Question: I'm working on a project on my sparetime, on this project I have been asked to work with Spring Boot. I'm not familiar with Spring Boot from before, and I have tried searching here on stackoverflow and Google, but I can't seem to understand how the different solutions for my problem works.
First of all, this is my error message:
> Parameter 0 of constructor in com.project.example.controller.VerverController required a bean of type 'com.project.example.dao.VerverDao' that could not be found.Action:Consider defining a bean of type 'com.project.example.dao.VerverDao' in your configuration.
After some reading, I understood that this could be because of Spring Boot don't scan this class / interface. So I tried to add ComponentScan, with no luck.
I tried to convert VerverDao from interface to class and register a bean with bean annotation. Still no luck. I tried to move the VerverDao from the dao package to the root package (the same as the Main class) and still no luck.
So if someone could please help me understand the error message, it would make my day.
This is my structure:

This is my code:
It is also worth mentioning that I'm using Lombok as well on this project.
Main.java
'''
@ComponentScan("com.gambinomafia")
@SpringBootApplication
public class Main extends SpringBootServletInitializer {
public static void main(String[] args) {
new Main().configure(new SpringApplicationBuilder(Main.class)).run(args);
}
}
'''
Configuration.java
'''
@Component
public class Configuration extends ResourceConfig {
public Configuration() {
register(VerverResourceImpl.class, VerverResource.class);
register(VerverController.class);
register(VerverDao.class);
}
}
'''
VerverResource.java
'''
@Resource
@Path("verver")
public interface VerverResource {
@GET
@Path("/{userid}")
@Produces(MediaType.APPLICATION_JSON)
String getRefferingUrl(@PathParam("userid") int userid);
}
'''
VerverResourceImpl.java
'''
@AllArgsConstructor(onConstructor = @__({@Inject}))
public class VerverResourceImpl implements VerverResource {
private VerverController controller;
@Override
public String getRefferingUrl(int userid) {
log.info("Collection reciever url for user id: {}", userid);
return controller.getRefferingUrl(userid);
}
}
'''
VerverController.java
'''
@Controller
@AllArgsConstructor
public class VerverController {
private VerverDao ververDao;
public String getRefferingUrl(int userid) {
User user = ververDao.getUsername(userid);
if (user.getUsername().isEmpty()) {
throw new NotFoundException("Did not find any user with id " + userid);
}
return "<url-to-site>/?verv=" + user.getUsername();
}
}
'''
VerverDao.java
'''
@AllArgsConstructor
public class VerverDao {
@Value("spring.datasource.url")
private String dbcon;
public User getUsername(int userid) {
Jdbi jdbi = Jdbi.create(dbcon);
return jdbi.withHandle(handle -> handle.createQuery(
"SELECT id, brukernavn FROM t_user WHERE id = :id")
.bind("id", userid)
.mapToBean(User.class)
.findOnly());
}
}
'''
Feel free to ask for more information, if there is missing some information in the topic. I will try to answer as fast as possible.
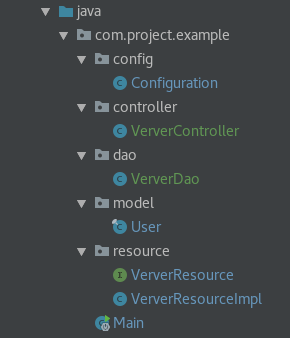
Answer: First at all, you're setting a '@ComponentScan' with a wrong package in your Application class.
'''
@ComponentScan("com.gambinomafia")
@SpringBootApplication
'''
And, according to the picture, it has to be:
'''
@ComponentScan("com.project.example")
@SpringBootApplication
'''
EDIT: the use of '@ComponentScan' by @M.Deinum
Because of the Application Class is in the root package and '@SpringBootApplication' already contains '@ComponentScan', It isn't needed to declare '@ComponentScan'.
Second, instead of use a DAO you can use Repositories. There is more information here: <URL>.
Third, to inject your objects you can use '@Autowired' over the constructor.
'''
@Controller
public class VerverController
private VerverDao ververDao;
@Autowired
public VerverController(VerverDao ververDao) {
this.ververDao = ververDao;
}
}
'''
There is more information <URL>.